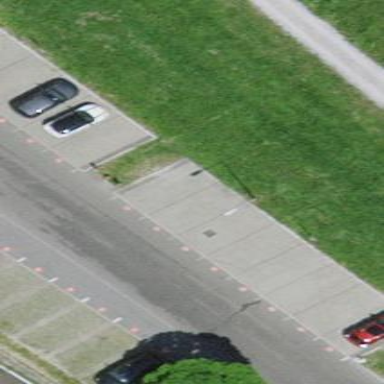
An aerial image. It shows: Parking area.